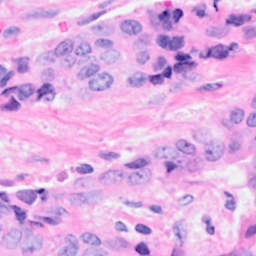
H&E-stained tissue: Breast